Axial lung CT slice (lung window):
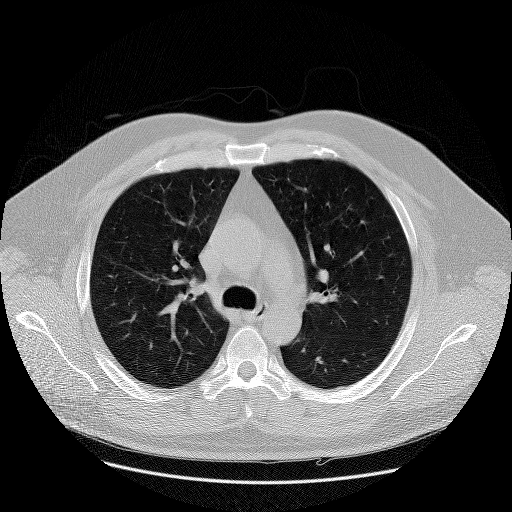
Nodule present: no